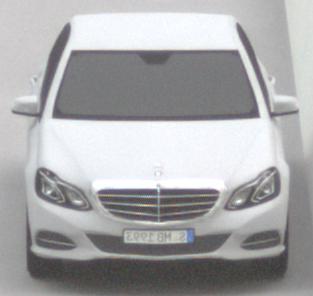
Make: Mercedes-Benz
Model: E 200
Detailed model: E-Class (212) Limousine
Model produced from: 2013/04
Model produced until: 2015/10
Doors: 4
Color: white
Road condition: dry road
Daytime: sunrise or sunset
Contrast: medium contrast